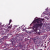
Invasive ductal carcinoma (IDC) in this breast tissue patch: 0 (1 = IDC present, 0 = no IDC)